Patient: sex F, age 22
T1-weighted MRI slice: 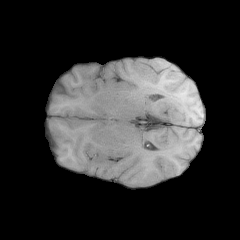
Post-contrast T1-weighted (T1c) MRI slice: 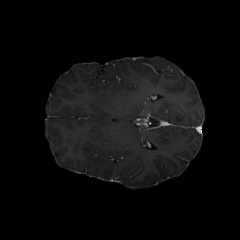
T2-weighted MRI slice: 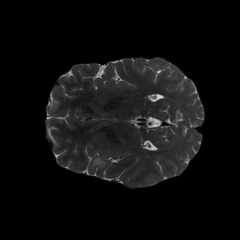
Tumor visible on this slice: yes
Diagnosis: Astrocytoma, IDH-mutant
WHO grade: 2